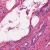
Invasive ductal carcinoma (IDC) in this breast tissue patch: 1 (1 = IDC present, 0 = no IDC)